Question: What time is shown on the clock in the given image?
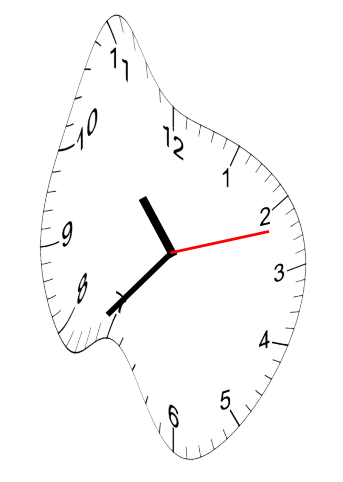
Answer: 10:37:12